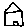
Label: house